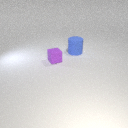
small purple rubber cube to the left of large blue rubber cylinder